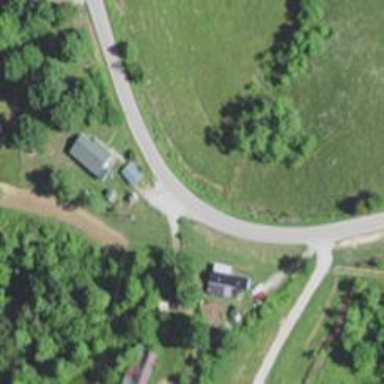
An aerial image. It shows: Secondary road.